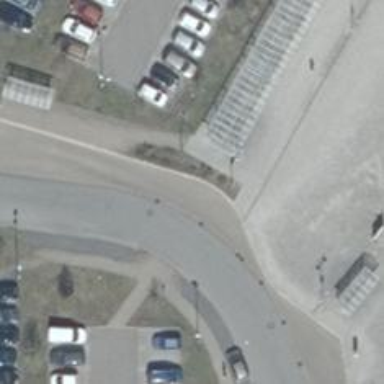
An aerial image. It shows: Bus station that also serves as public transport station.